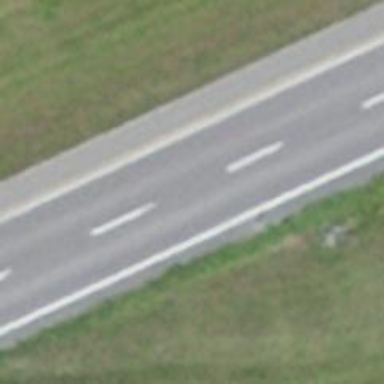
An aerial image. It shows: Primary road with asphalt surface.